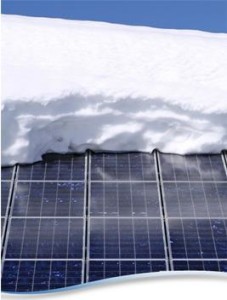
Label: Snow-Covered